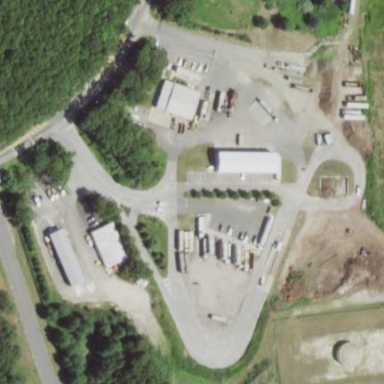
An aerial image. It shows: Waste transfer station.